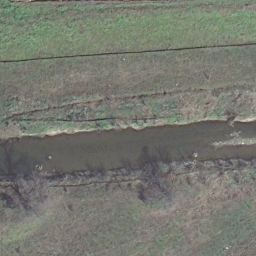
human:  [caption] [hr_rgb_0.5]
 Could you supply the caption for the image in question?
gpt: It is a river with dense forest on both banks of the river .

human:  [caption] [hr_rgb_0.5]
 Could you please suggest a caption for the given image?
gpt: Lots of green plants flourish on both banks of the river .

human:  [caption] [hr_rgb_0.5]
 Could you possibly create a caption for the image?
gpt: Green plants flourish on both banks of the river .

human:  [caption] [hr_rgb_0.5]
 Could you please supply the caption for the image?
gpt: A river with dense forest on both banks of the river .

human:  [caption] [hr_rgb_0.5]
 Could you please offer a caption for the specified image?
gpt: A river goes through a dense forest .